Question: While using tensorflow 1.14, I noticed some very strange behavior when using tf.layers.Dense vs tf.keras.layers.Dense. People on Stackoverflow say that these two layers are exactly the same, and I basically would agree, but having a look at the discounted reward while training an AC agent results in the following graph:

The arguments are exactly the same. Repeated runs lead to the same result (see differently colored data in image). As far as I understand the code, one of the Dense layers inherits from the other: <URL>.
Is anyone able to explain this behavior?
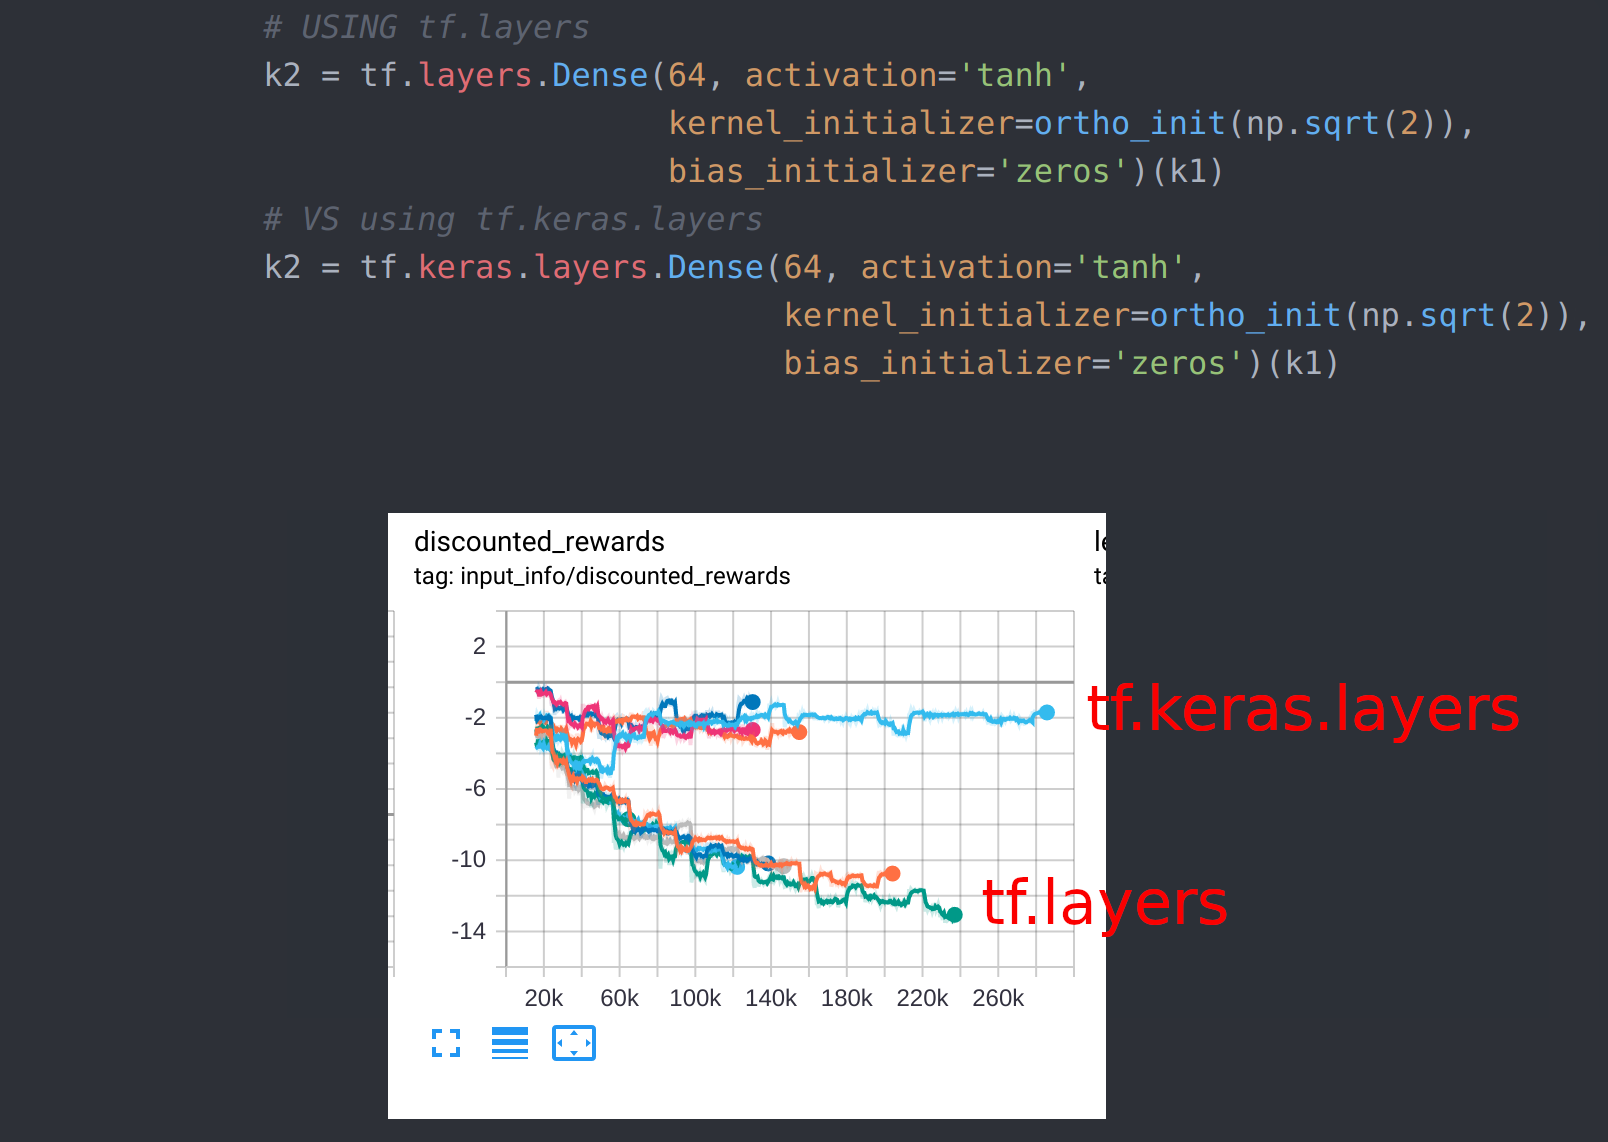
Answer: According to a response to a <URL>, it seems that keras does not support shared weights between multiple agents. Therefore, when training an actor-critic network with multiple instances, every environment has its own network which leads to completely different results. The fix is to only use tensorflow layers directly which support reuse of the same weights.